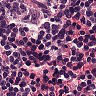
Metastatic tissue present: no